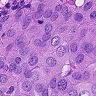
Metastatic tissue present: yes